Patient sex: F
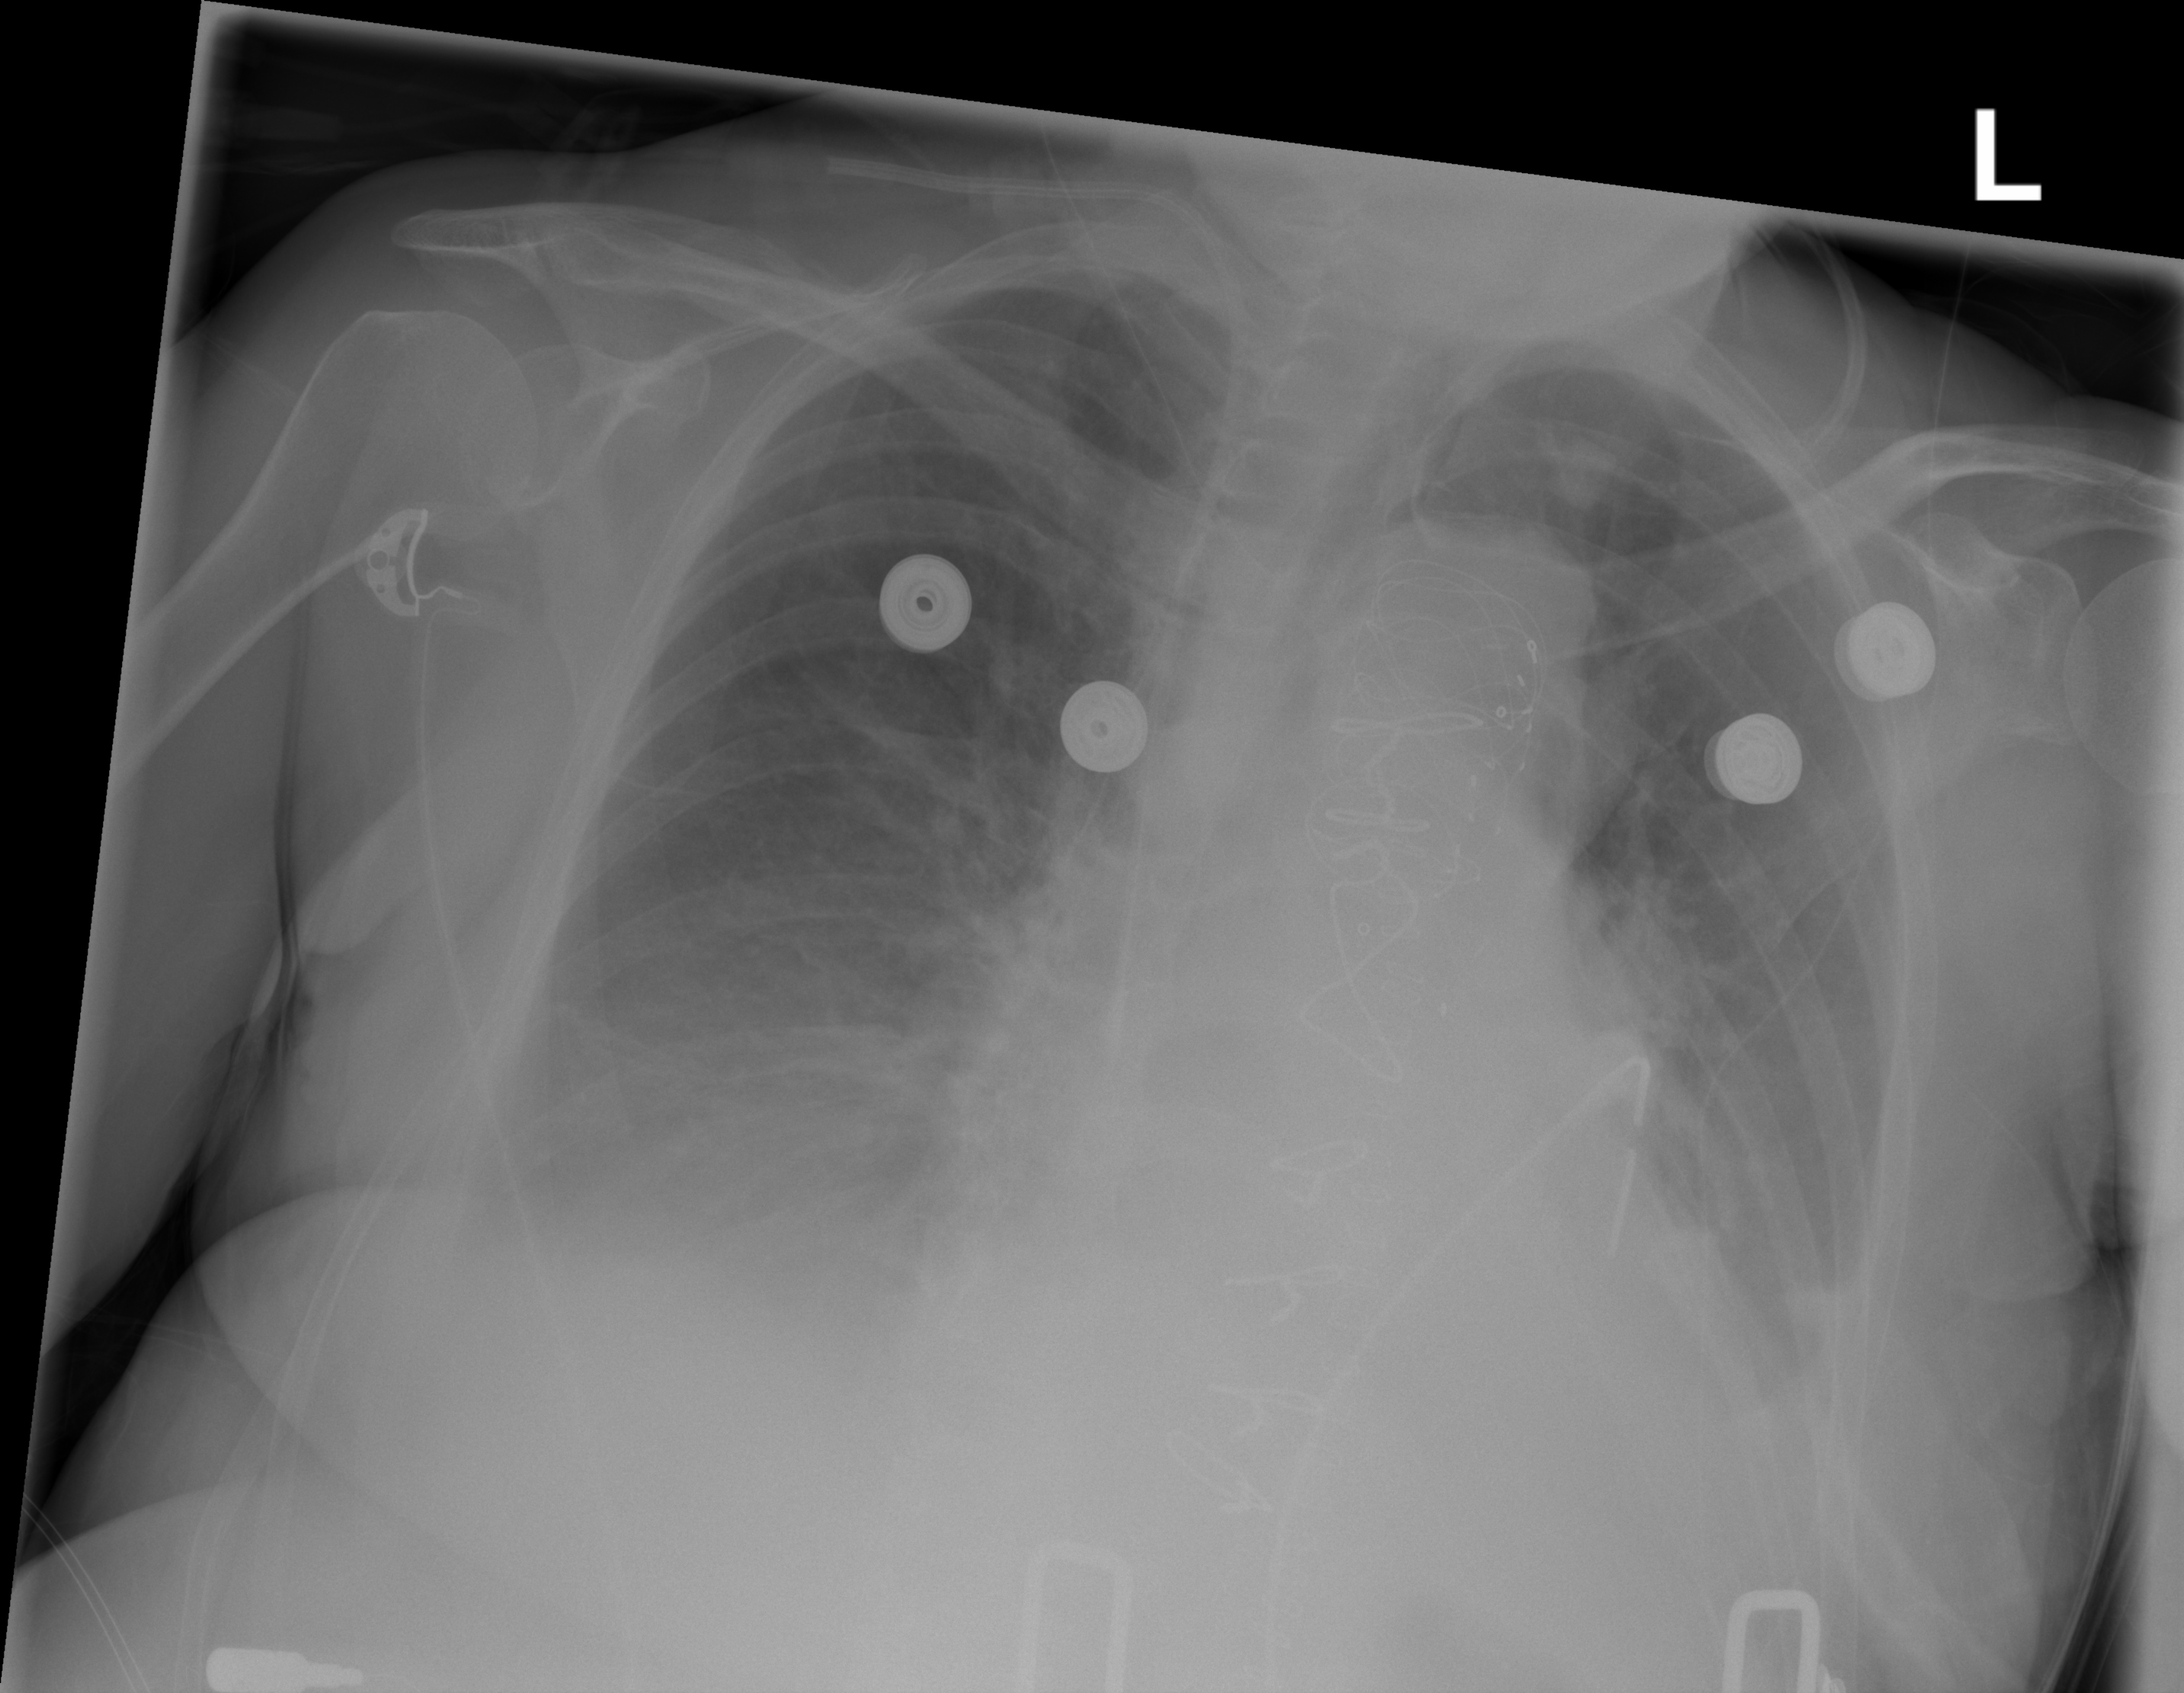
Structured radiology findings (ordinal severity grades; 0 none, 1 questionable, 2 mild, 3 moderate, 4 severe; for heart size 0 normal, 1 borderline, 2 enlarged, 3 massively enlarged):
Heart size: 0
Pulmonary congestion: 0
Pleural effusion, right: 2
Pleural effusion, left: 2
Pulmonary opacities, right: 2
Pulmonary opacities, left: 0
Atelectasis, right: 3
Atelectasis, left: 2